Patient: sex M, age 54
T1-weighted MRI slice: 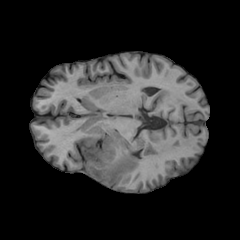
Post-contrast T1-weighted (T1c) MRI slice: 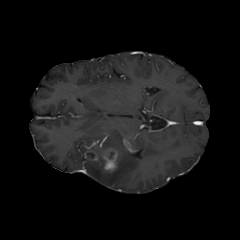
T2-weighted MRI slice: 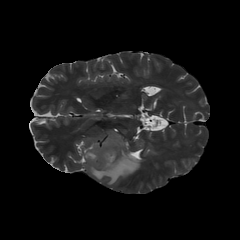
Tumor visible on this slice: yes
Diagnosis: Glioblastoma, IDH-wildtype
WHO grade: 4